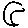
Label: moon